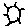
Label: sun